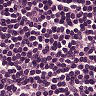
Metastatic tissue present: no